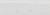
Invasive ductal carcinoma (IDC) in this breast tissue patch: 0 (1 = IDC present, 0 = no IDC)